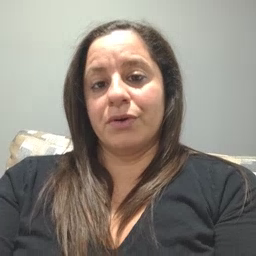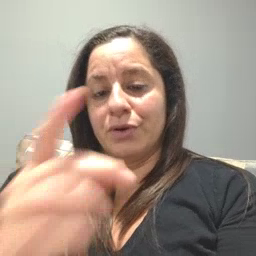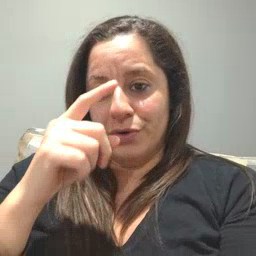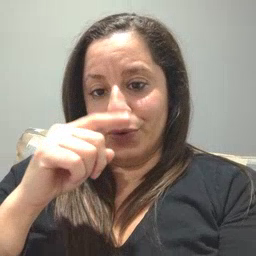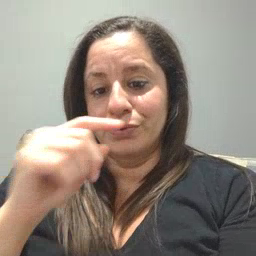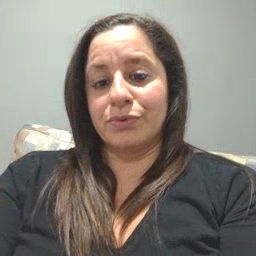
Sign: noisy